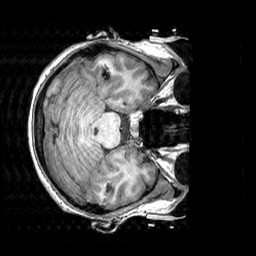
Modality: T1w
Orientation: axial
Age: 21
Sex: female
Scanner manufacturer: siemens
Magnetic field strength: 3 T
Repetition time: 2.3 s
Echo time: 0.00303 s